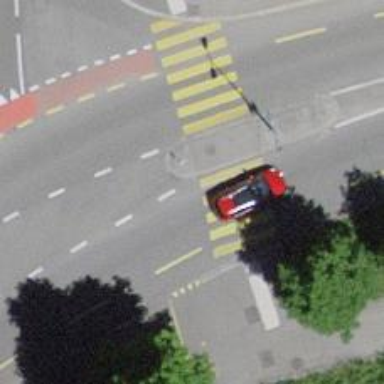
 featuring cycle lane on the left and cycle track on the right."